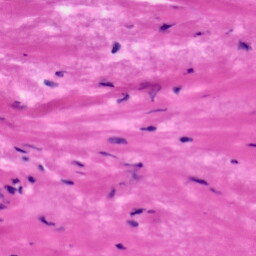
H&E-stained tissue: Tonsil